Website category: jobs
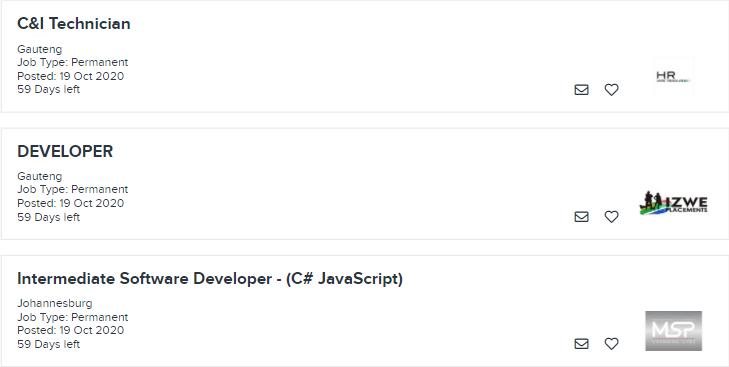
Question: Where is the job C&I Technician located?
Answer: Gauteng

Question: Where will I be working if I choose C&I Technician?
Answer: Gauteng

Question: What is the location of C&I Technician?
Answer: Gauteng

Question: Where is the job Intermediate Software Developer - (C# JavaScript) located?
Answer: Johannesburg

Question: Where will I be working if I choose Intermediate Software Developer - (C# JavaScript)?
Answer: Johannesburg

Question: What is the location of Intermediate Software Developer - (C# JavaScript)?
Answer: Johannesburg

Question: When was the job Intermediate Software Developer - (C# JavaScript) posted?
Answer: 19 Oct 2020

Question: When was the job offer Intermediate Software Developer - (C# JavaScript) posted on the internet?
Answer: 19 Oct 2020

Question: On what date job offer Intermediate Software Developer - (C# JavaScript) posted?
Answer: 19 Oct 2020

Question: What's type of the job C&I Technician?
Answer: Job Type: Permanent

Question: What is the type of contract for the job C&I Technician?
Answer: Job Type: Permanent

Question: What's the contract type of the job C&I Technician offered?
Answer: Job Type: Permanent

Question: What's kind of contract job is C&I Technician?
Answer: Job Type: Permanent

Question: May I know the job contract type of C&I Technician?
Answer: Job Type: Permanent

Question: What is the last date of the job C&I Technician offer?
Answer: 59 Days left

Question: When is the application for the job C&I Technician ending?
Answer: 59 Days left

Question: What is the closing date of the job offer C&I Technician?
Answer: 59 Days left

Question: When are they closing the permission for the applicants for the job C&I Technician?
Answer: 59 Days left

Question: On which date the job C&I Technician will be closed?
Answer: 59 Days left

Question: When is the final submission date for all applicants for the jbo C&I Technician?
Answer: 59 Days left

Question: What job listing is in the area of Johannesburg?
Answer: Intermediate Software Developer - (C# JavaScript)

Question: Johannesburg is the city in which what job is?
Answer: Intermediate Software Developer - (C# JavaScript)

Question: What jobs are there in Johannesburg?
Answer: Intermediate Software Developer - (C# JavaScript)

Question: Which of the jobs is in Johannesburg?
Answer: Intermediate Software Developer - (C# JavaScript)

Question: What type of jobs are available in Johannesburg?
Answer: Intermediate Software Developer - (C# JavaScript)

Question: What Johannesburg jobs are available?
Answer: Intermediate Software Developer - (C# JavaScript)